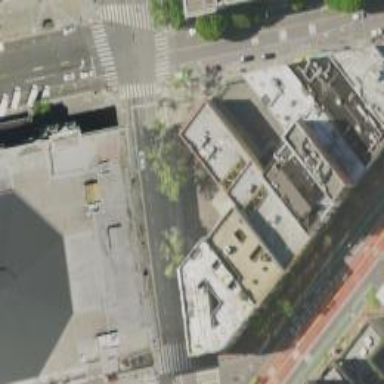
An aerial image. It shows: Commercial building that serves as bank.